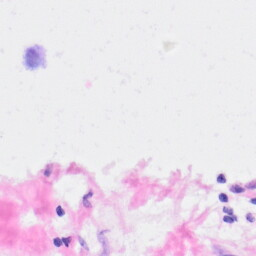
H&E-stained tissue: Kidney